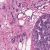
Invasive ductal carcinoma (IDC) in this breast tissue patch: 0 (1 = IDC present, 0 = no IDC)